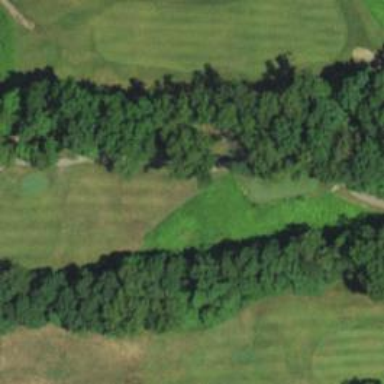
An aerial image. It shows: Well-maintained path for golf carts. The track type is grade1.